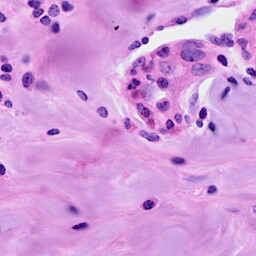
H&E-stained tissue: Breast